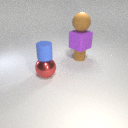
small blue rubber cylinder above large red metal sphere